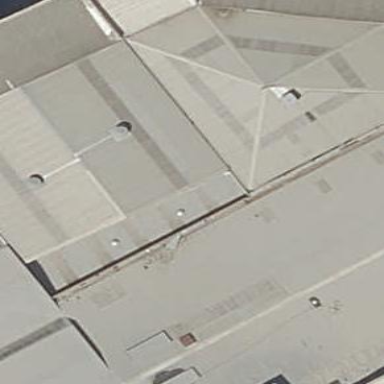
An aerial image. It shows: Industrial building.